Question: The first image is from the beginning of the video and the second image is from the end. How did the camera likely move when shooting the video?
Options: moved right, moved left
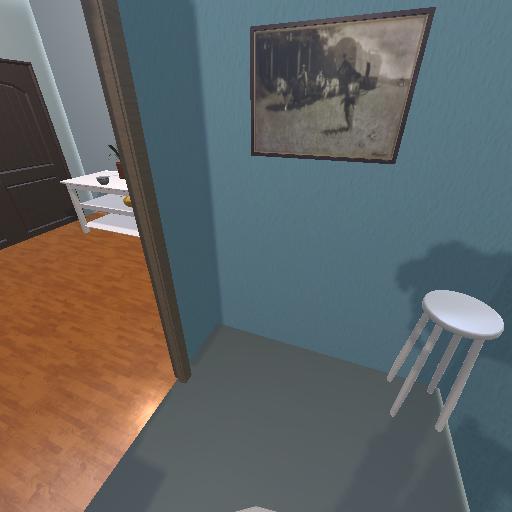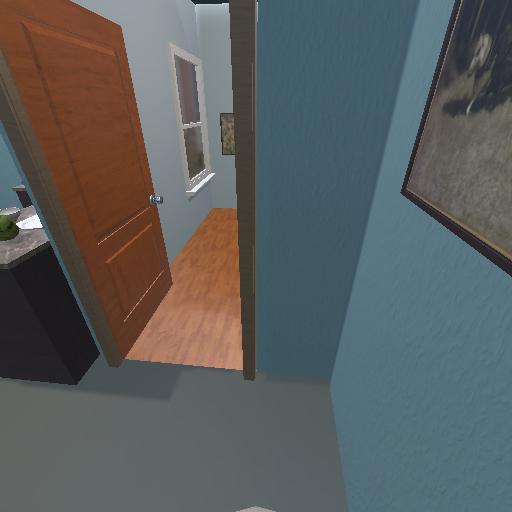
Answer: moved right